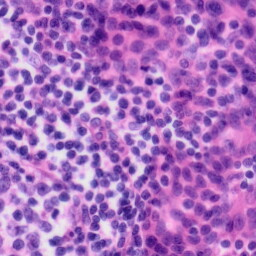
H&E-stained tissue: Tonsil